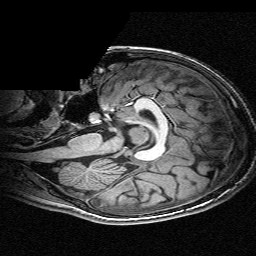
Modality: T1w
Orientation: sagittal
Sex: female
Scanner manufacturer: siemens
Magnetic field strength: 3 T
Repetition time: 2.3 s
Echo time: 0.00336 s